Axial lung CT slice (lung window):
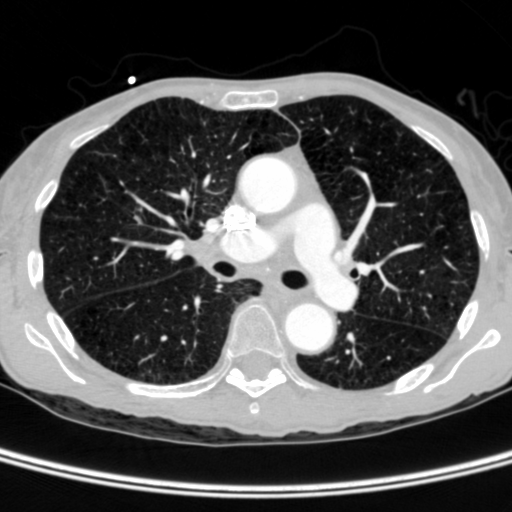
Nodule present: no